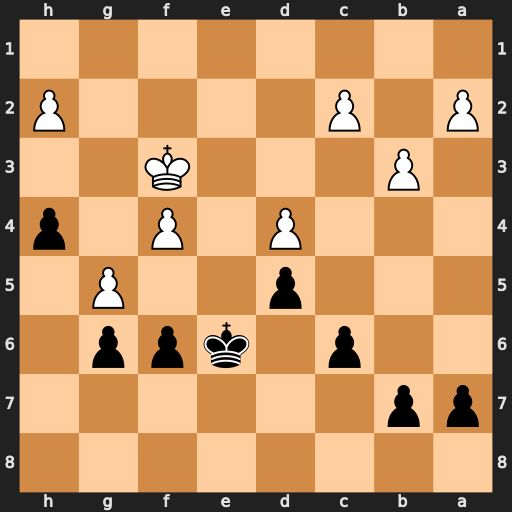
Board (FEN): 8/pp6/2p1kpp1/3p2P1/3P1P1p/1P3K2/P1P4P/8
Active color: b
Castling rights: -
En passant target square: -
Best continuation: fxg5 Kg4 gxf4 Kxf4 Kf6